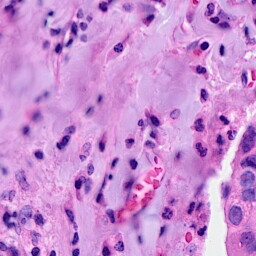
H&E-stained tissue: Breast